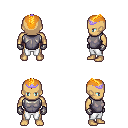
a pixel art fantasy rpg character, male body template, human, tanned skin, steel chest armor, white pants, light blonde short mohawk hairstyle, purple tiara, metal gloves, four views (front, back, left, right), 2x2 character sprite sheet, small pixel art, hard edges, no anti-aliasing